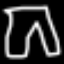
Label: pants